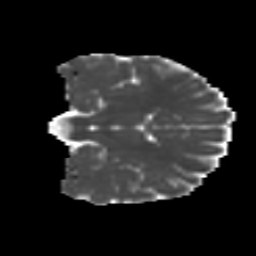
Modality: MD
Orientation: coronal
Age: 14
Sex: female
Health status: ill
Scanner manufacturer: ge
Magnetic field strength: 3 T
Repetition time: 6.752 s
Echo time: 0.079 s